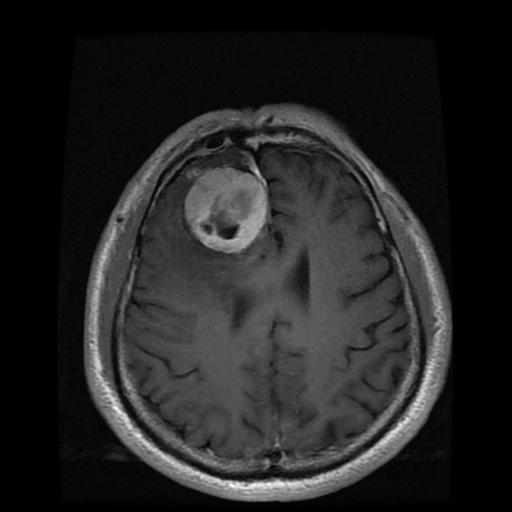
Label: meningioma